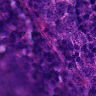
Metastatic tissue present: yes